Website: apple
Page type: account-selection
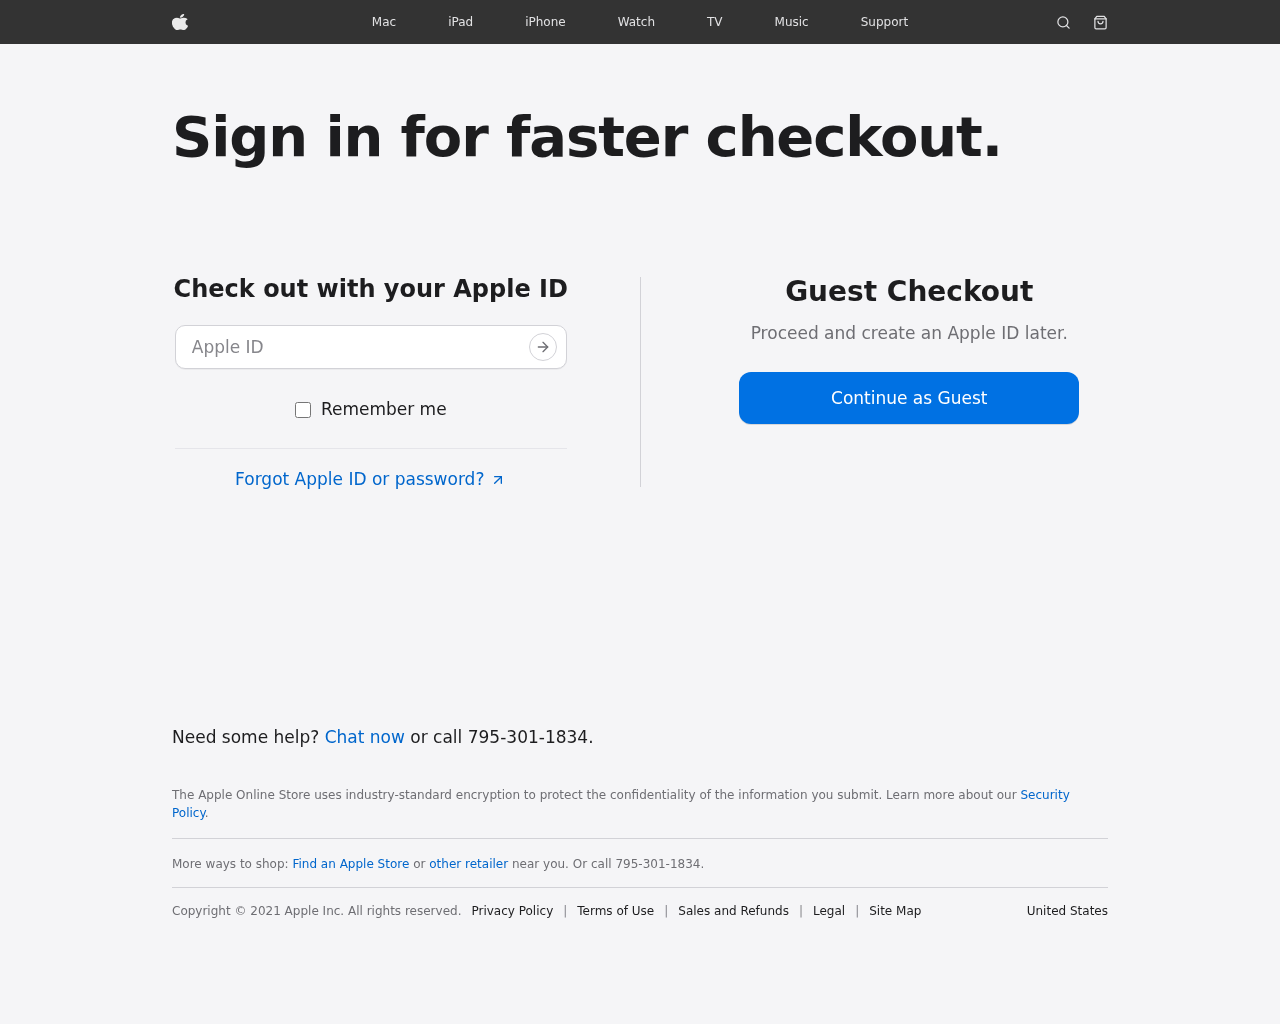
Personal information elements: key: PII_LOGIN_USERNAME
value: gregory.reynolds